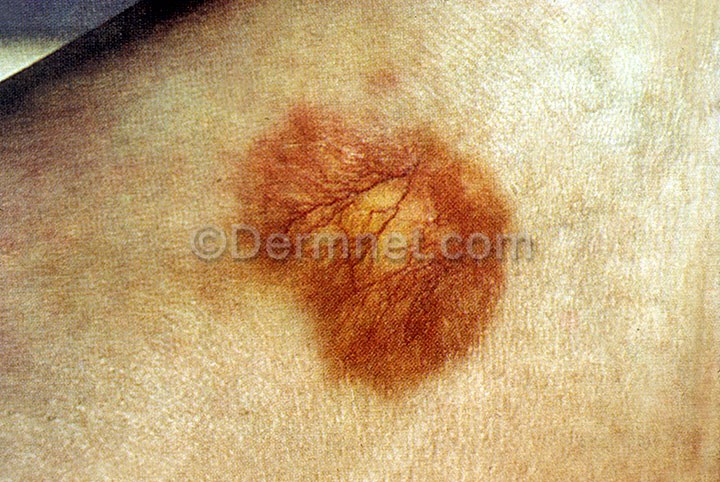
Disease: Systemic Disease